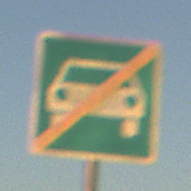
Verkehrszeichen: EndeKraftfahrstrasse
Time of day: SunriseSunset
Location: Outdoor (Nature)
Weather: Clear
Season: NotSpecified
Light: Natural